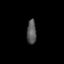
Tissue: lung
Cell type: Epithelial cells
Senescence score: 0.1966
Nuclear area (px): 228
Mean DAPI intensity: 85.877